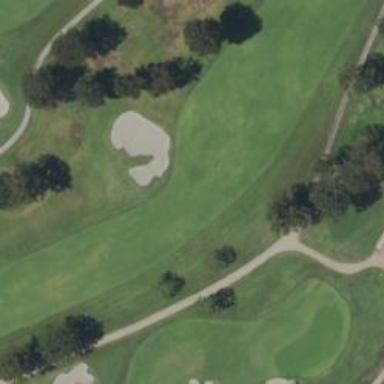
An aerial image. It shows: Golf hole.